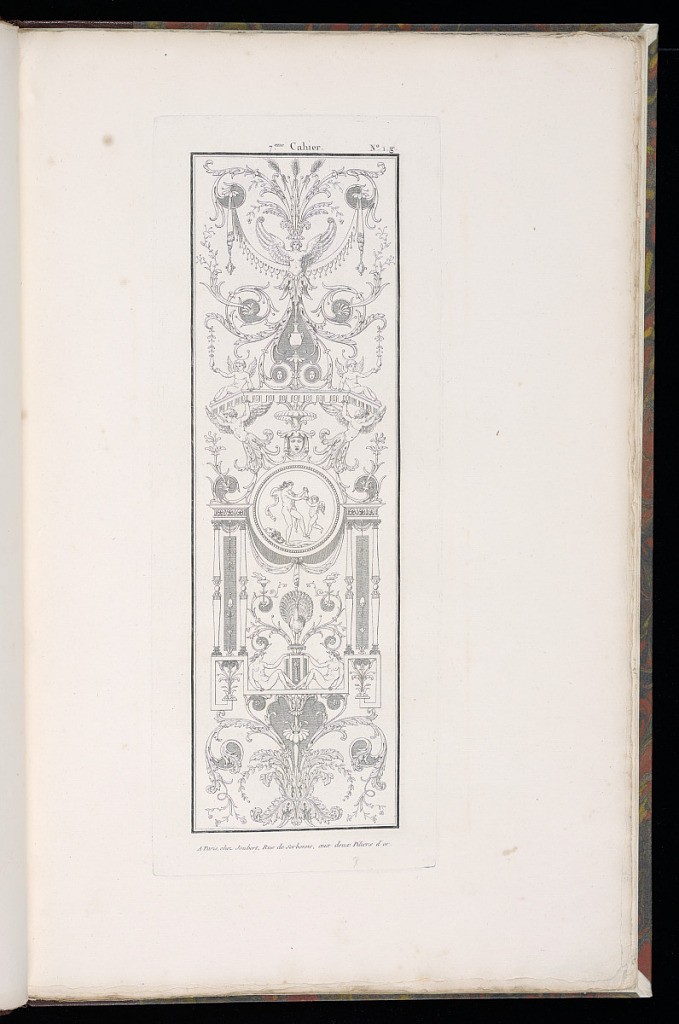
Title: Arabesque Ornament Design
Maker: Charles Normand, French, 1765 – 1840
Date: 1787–95
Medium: Etching on laid paper
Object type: Print
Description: A vertical plate with an arabesque ornament design featuring Neoclassical and Empire style motifs - mythological creatures and figures, putti, herms, scrolling acanthus leaves and foliage, fleurons, rosettes, textiles, masks, columns, a vase, a roundel with two figures, a peacock, and flaming torches. The plate is signed and numbered.